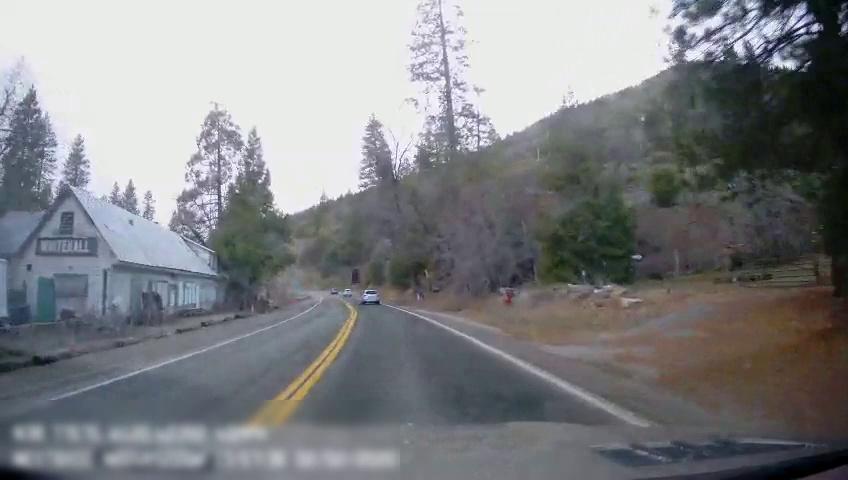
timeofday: Day
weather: Cloudy
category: Drivable Space
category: Vehicles | Car
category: Lanes | Current Lane
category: Lanes | Current Lane
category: Lanes | Opposite Lane